Question: I've installed CRM 2013, DB, SSRS and the extensions. After that, I've created an organization. When I attempt to access the newly created organization I'm getting the error as shown below.
The information's as helpful as a chocolate teapot and I have no idea how to proceed. When I misspell the name, I'm getting the error that web page isn't found, so I'm getting the impression that something is up and running.
Suggestions?!

After enabling the Dev errors. Browser says "user id invalid".
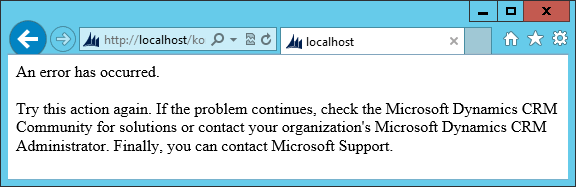
Answer: As you mentioned in your comment above, it looks like installation issue.
Microsoft recommends that you add the Microsoft Dynamics CRM server to the PrivUserGroup group when you install the Microsoft Dynamics CRM server. If the server is manually removed from the group or if the server was not added during the installation, you experience the problem that is mentioned in the "Symptoms" section in the link below:
<URL>
However this KB article is for 4.0 but it could be the same issue with 2013 as well. Worth reading.
Also its worth checking application pool.
<URL>